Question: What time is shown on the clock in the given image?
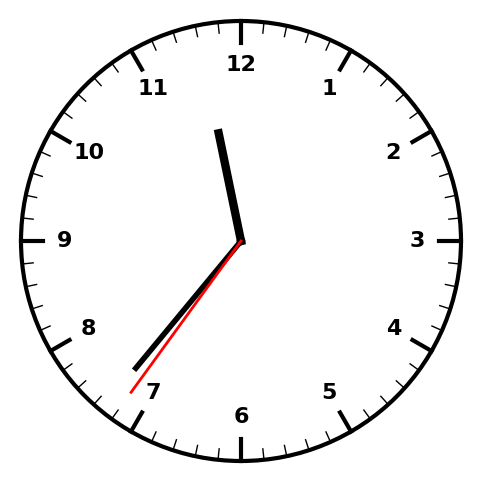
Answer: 11:36:36